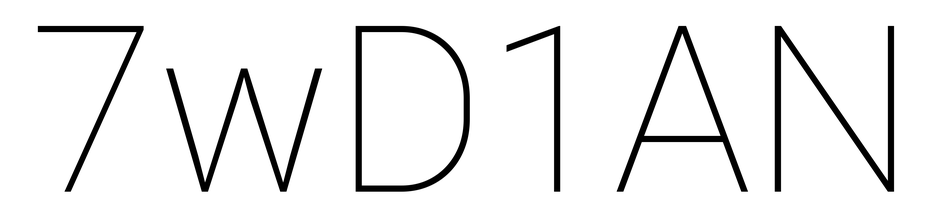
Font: Roboto_Thin